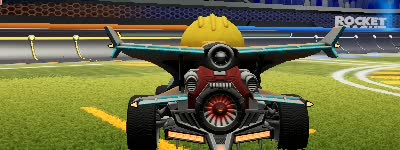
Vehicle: aftershock